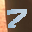
Label: 7